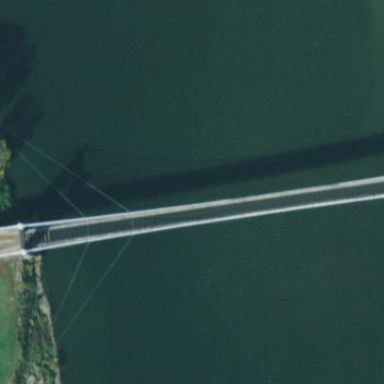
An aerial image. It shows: Man-made bridge.